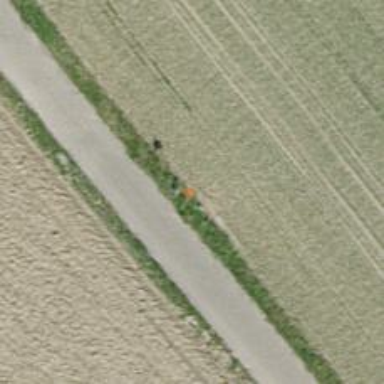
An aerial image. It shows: Aerial marker.